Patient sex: F
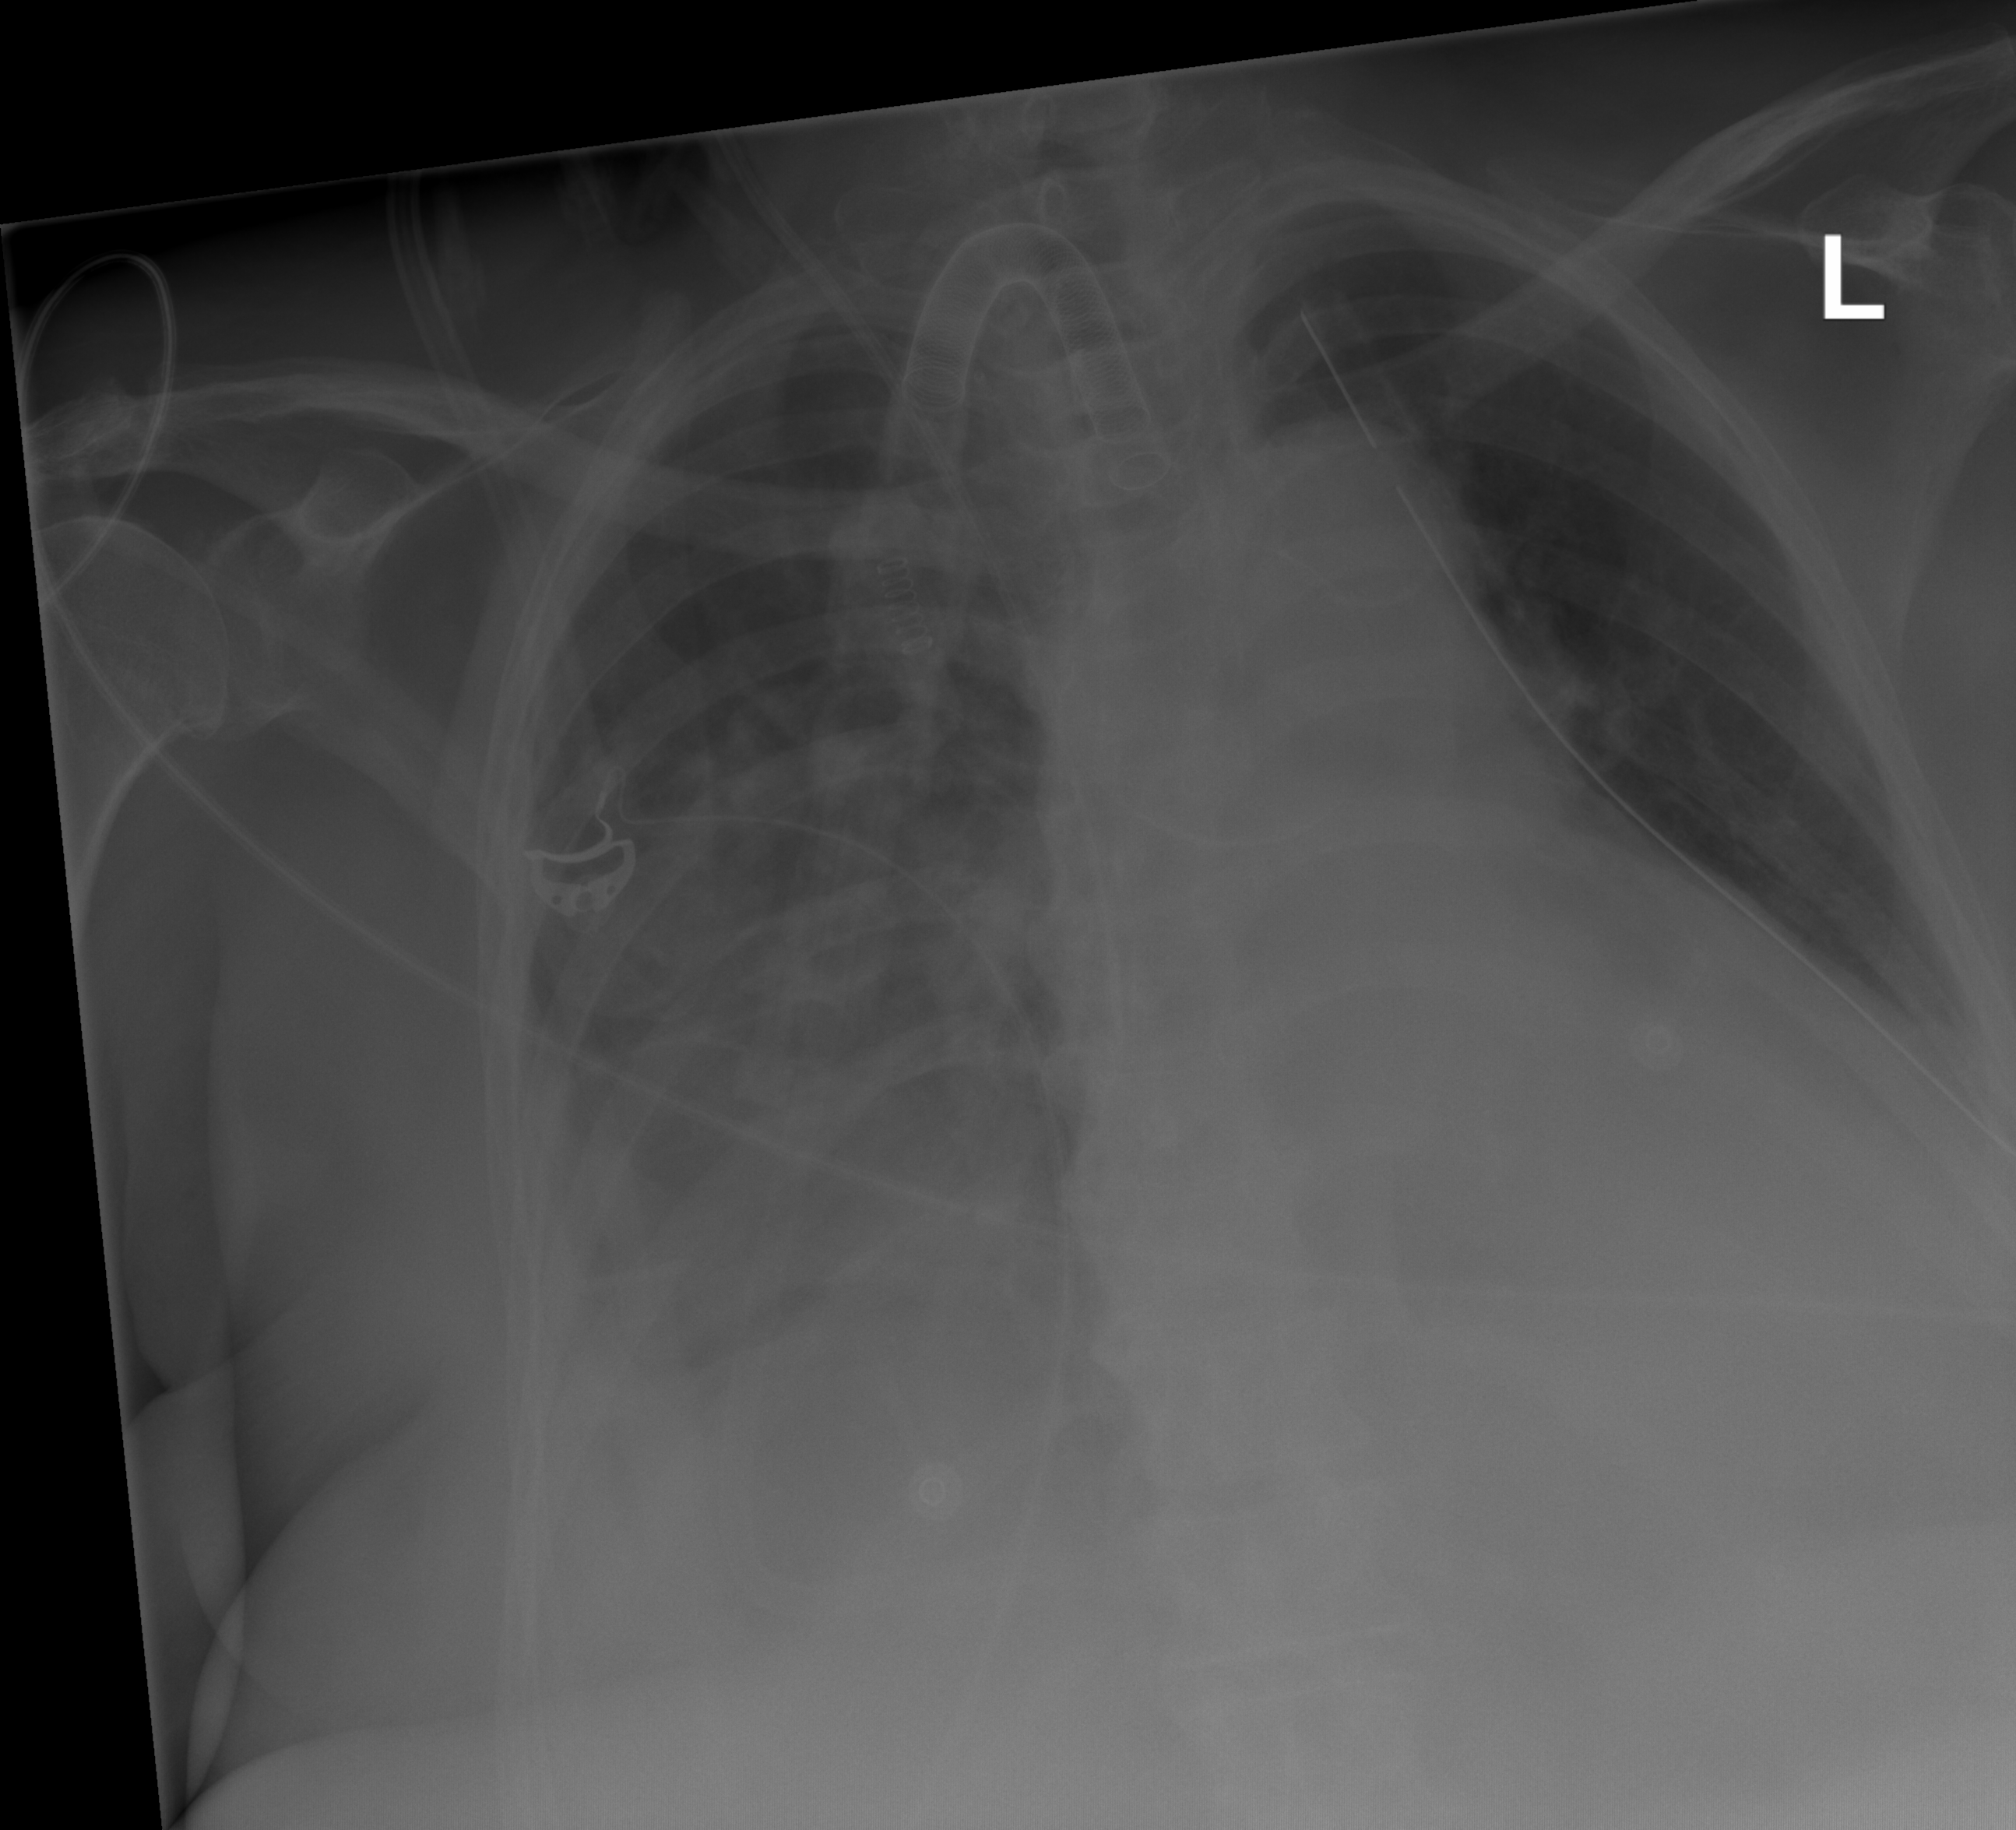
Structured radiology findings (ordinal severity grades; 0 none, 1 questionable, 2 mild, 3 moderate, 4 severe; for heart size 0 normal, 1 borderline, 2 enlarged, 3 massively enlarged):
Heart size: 2
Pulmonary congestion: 2
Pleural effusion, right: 3
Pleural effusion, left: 0
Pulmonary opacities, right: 1
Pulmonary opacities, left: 0
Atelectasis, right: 3
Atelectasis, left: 2